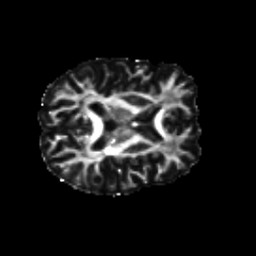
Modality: FA
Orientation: axial
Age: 32
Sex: female
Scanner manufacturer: siemens
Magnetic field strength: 3 T
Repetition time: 8.6 s
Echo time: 0.095 s